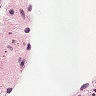
Metastatic tissue present: no